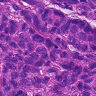
Metastatic tissue present: yes